Aerial crown-view tile of a tropical tree (Barro Colorado Island, Panama), acquired 20241216:
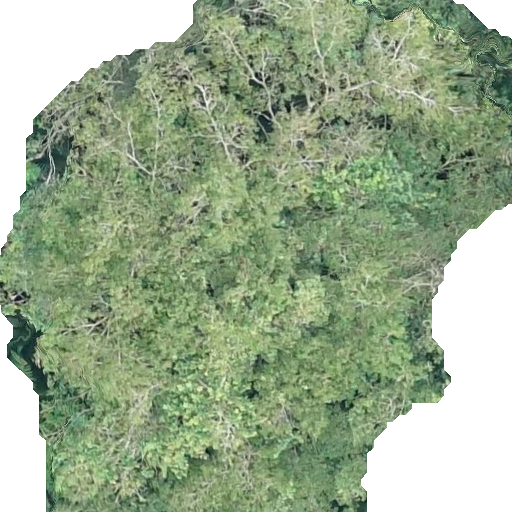
Species: Hura crepitans
GBIF accepted scientific name: Hura crepitans
Crown area: 346.532 m²